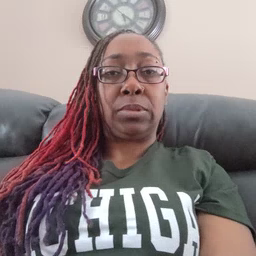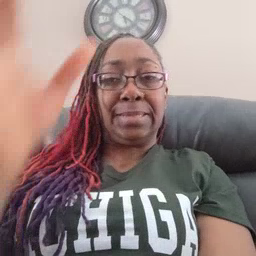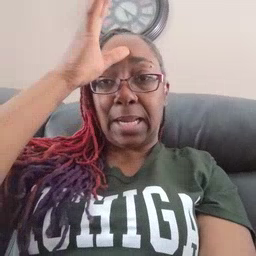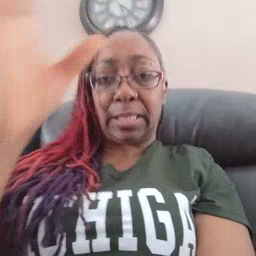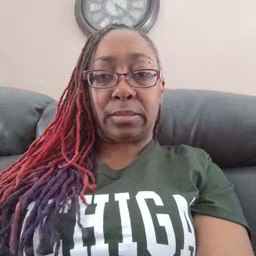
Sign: dad